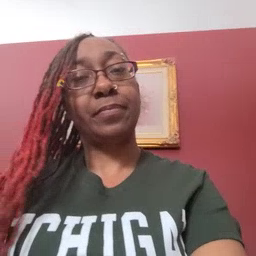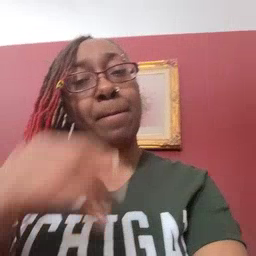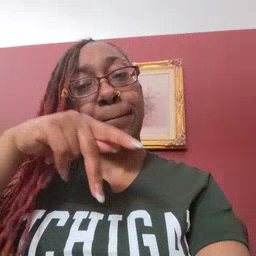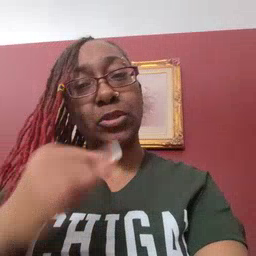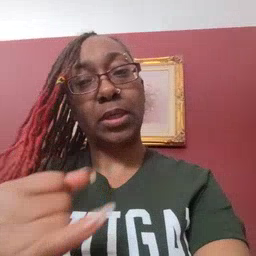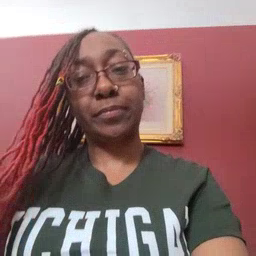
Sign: pajamas